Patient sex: M
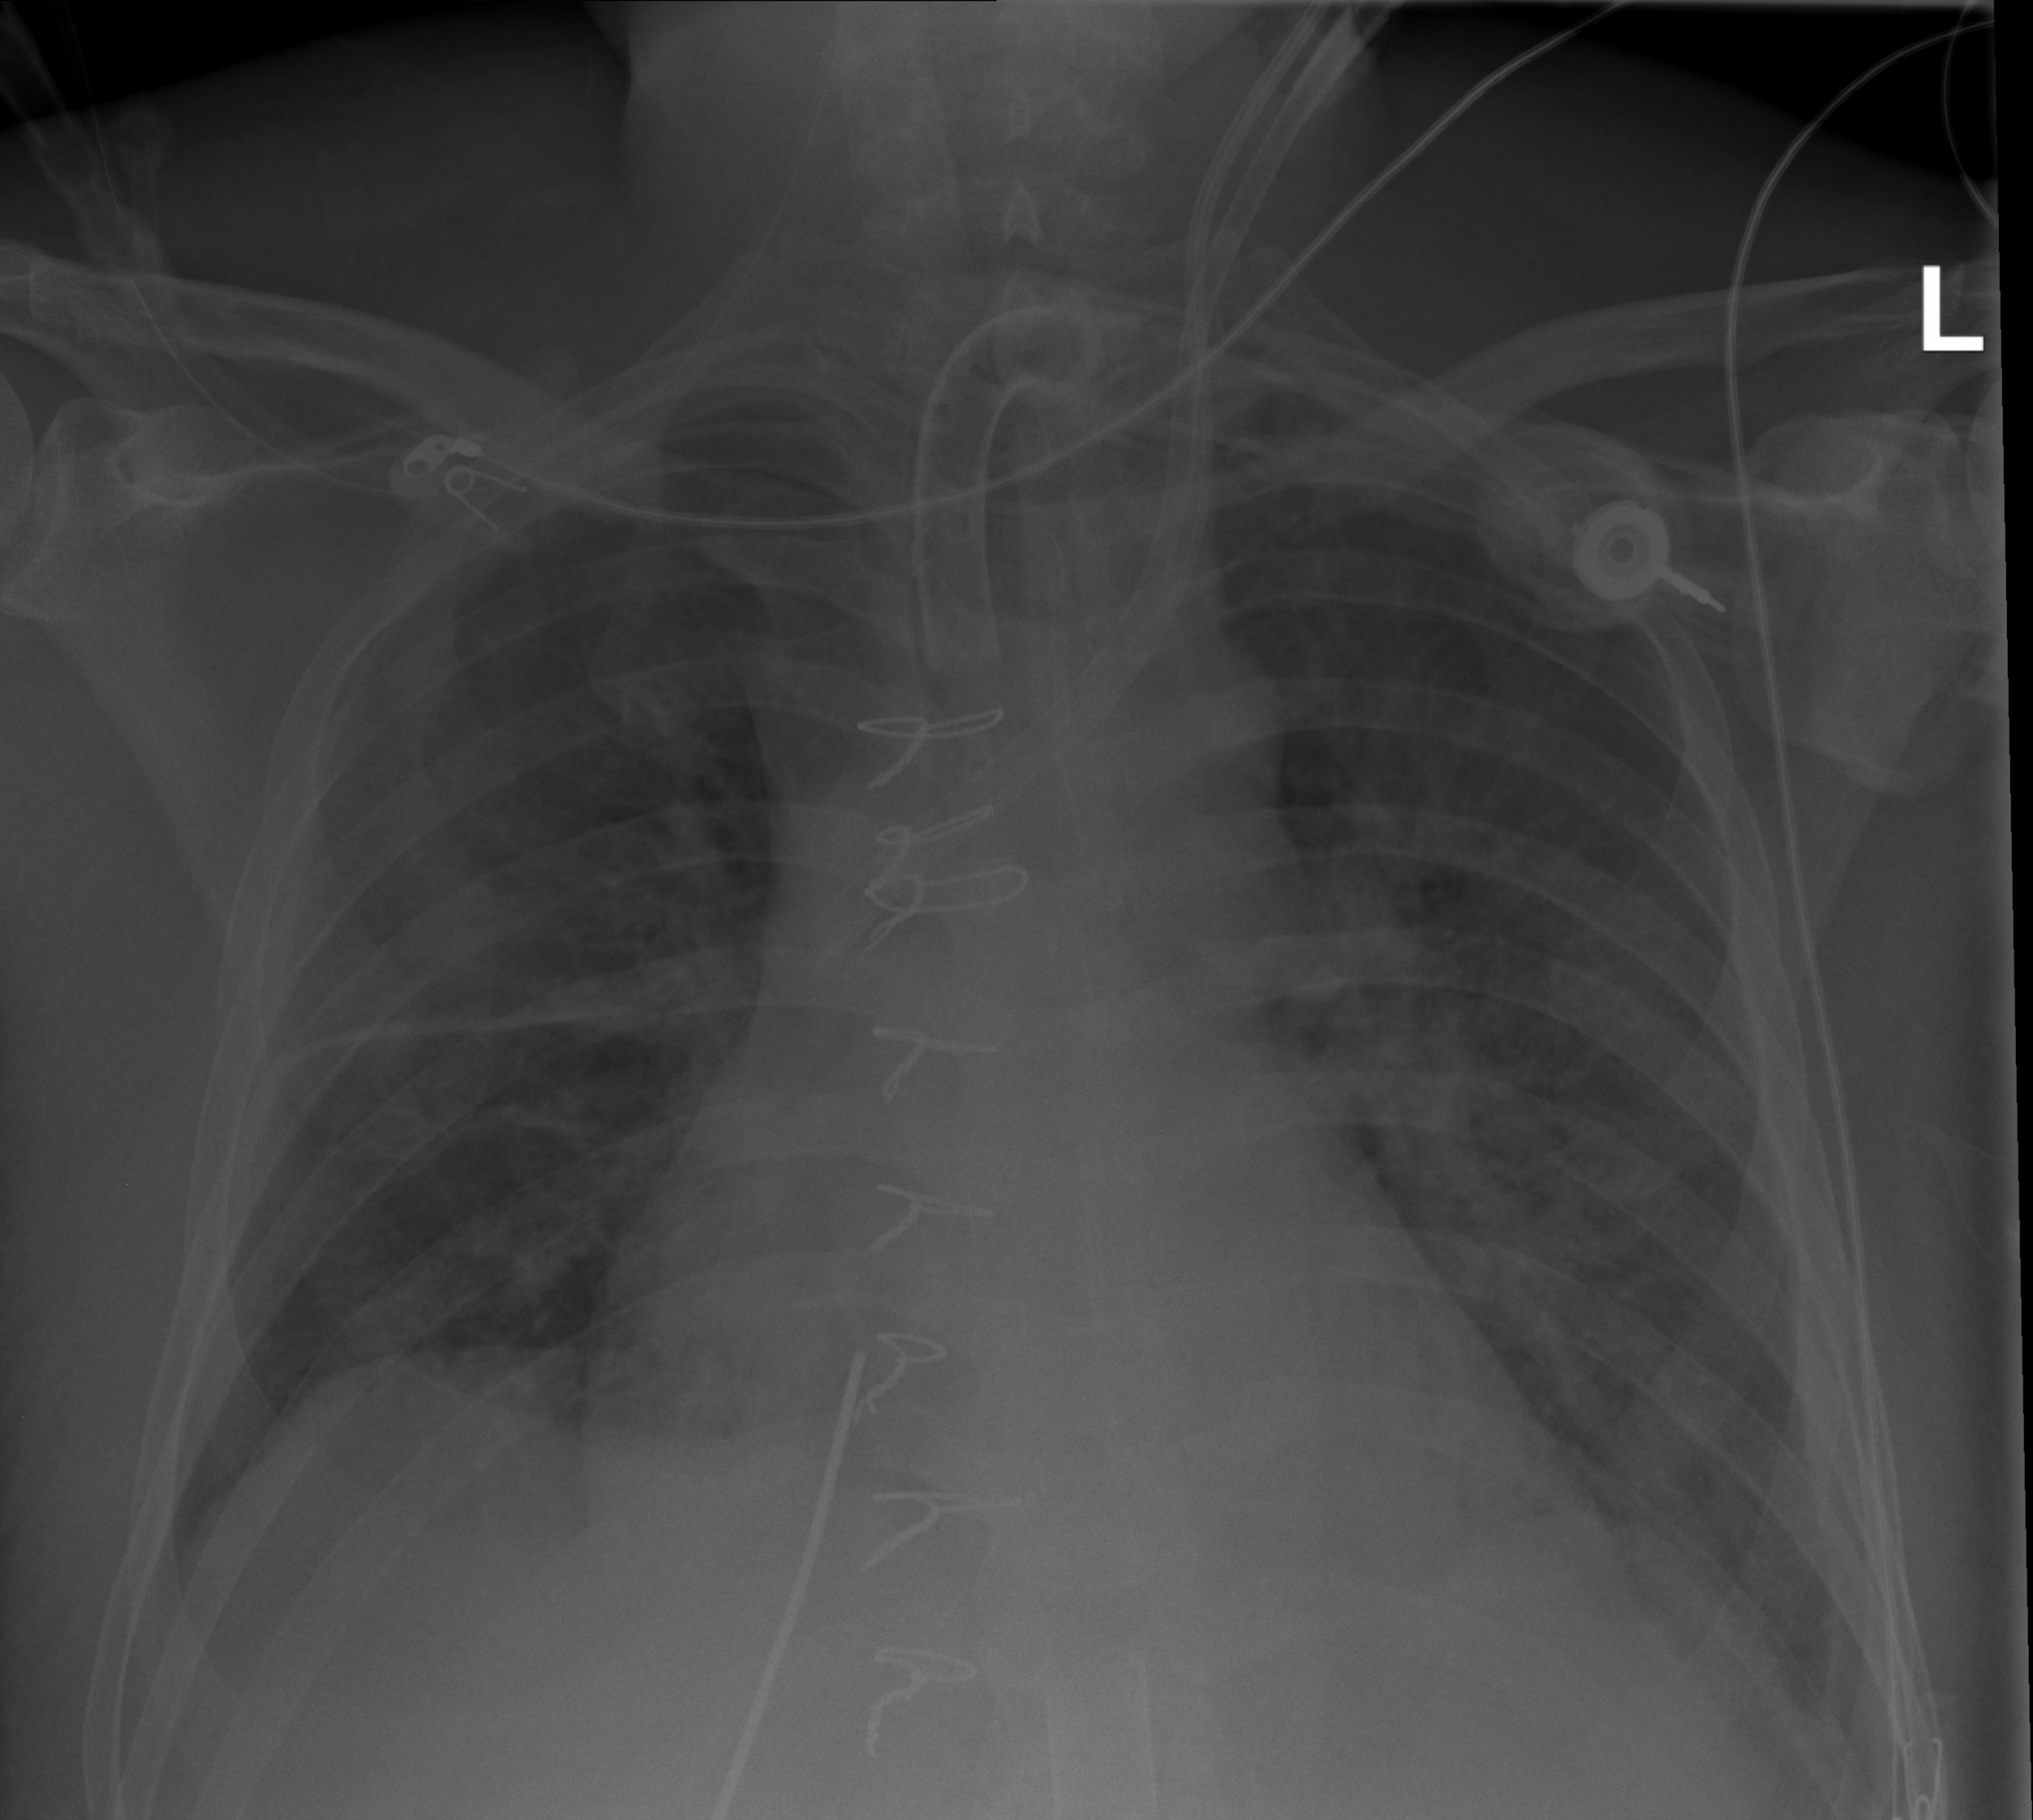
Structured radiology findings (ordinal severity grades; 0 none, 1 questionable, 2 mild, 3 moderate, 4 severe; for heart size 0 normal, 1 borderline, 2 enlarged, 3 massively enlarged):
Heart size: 2
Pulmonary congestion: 1
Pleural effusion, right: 2
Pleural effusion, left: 2
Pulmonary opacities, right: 0
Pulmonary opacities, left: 0
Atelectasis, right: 2
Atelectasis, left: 2